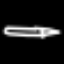
Label: pencil